Question: I would like to draw a vertical line on a histogram where the median of my data are after faceting. I'd like to do this with 'stat_summary' as shown below. The problem with this approach is that the y axis is not on the right scale
I think this is because I call 'ggplot(aes(x=data, y=data))'. Seems a bit strange to do for a histogram, but the reason I do this is because 'stat_summary' requires a y aesthetic. Is there a way I could plot the medians with 'stat_summary' but keep the scale I get from when I call 'geom_histogram'? I could add a 'ylim' but the problem with that approach is that I may not know what the right upper limit is a priori for new data I might see.
Below is a reprex to generate my example.
'''
library(tidyverse)
#> Warning: package 'tibble' was built under R version 3.6.2
d = tribble(
~groupvar, ~data,
'a', rlnorm(10,2, 0.5),
'b', rlnorm(10,2, 0.5),
'c', rlnorm(10,5, 0.5)
) %>% unnest(c(data))
d %>%
ggplot(aes(x = data, y = data, group = groupvar))+
geom_histogram(aes(y = ..count..))+
facet_grid(~groupvar)+
stat_summary(aes(x=0, xintercept=stat(y)), fun = median, geom = 'vline')
#> 'stat_bin()' using 'bins = 30'. Pick better value with 'binwidth'.
'''

<URL>
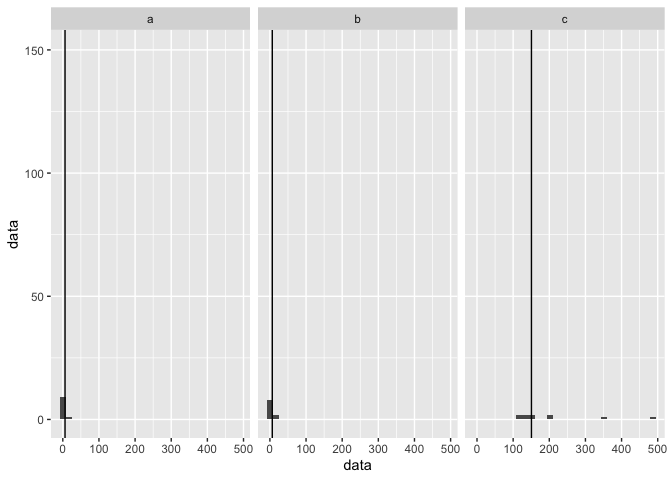
Answer: You can delete 'y = ..count..' and map 'y' only in the 'stat_summary' layer:
'''
d %>%
ggplot(aes(x = data, group = groupvar))+
geom_histogram() +
facet_grid(~groupvar) +
stat_summary(aes(y = 0, xintercept=stat(x)), fun = median, geom = 'vline')
'''
<URL>
I also (a) removed the 'x = 0' in the stat_summary layer and (b) changed 'stat(y)' to 'stat(x)' (since you're plotting a vertical line, makes sense for it to be a summary of the x values).